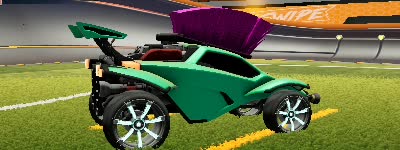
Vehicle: octane